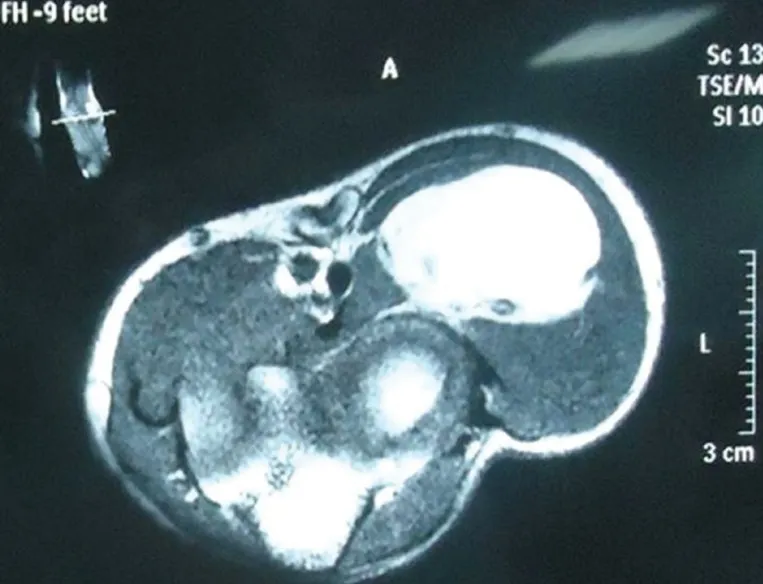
MRI (transverse section) showing relationship of the parosteal lipoma to the underlying radius and the adjacent muscles of the forearm.
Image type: radiology (mri)